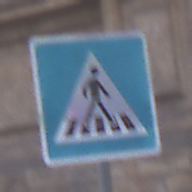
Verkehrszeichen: FussgaengerueberwegLinks
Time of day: SunriseSunset
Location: Outdoor (Urban)
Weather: PartlyCloudy
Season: NotSpecified
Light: Natural